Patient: sex F, age 75
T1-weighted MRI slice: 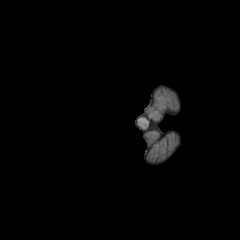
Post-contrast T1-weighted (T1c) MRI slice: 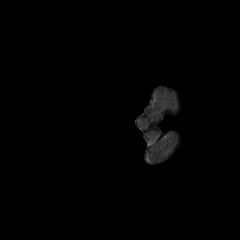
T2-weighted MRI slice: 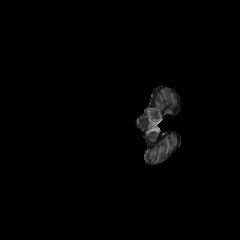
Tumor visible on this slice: no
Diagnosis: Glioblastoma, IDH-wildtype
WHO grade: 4